Question: I got an app with UITableView. Every cell has accessory. But i cant set backgroundColor ti this cells.

I tried to set backgrounColors in this ways:
'''
cell.contentView.backgroundColor =[UIColor redColor];
cell.backgroundView.backgroundColor = [UIColor redColor];
cell.backgroundColor = [UIColor redColor];
'''
But only contentView work. How can i do it? Thnx
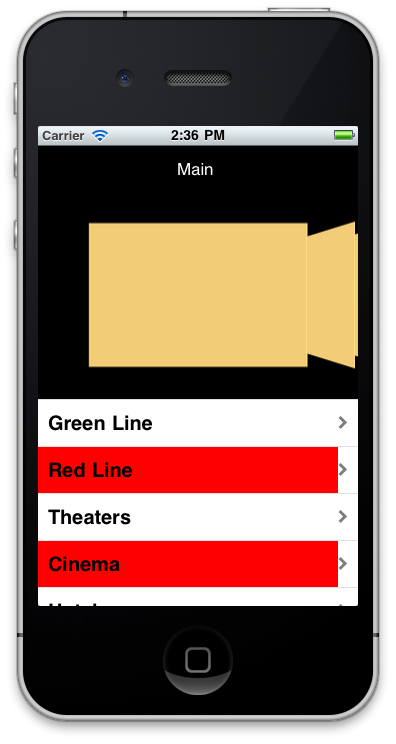
Answer: the second way 'cell.backgroundView.backgroundColor = [UIColor redColor];' is not that wrong. Unfortunately there is no backgroundView until you create one. You have to create an UIView and set it as background of the cell.
'''
UITableViewCell *cell = [tableView dequeueReusableCellWithIdentifier:@"Cell"];
if (!cell) {
cell = [[UITableViewCell alloc] initWithStyle:UITableViewCellStyleValue1 reuseIdentifier:@"Cell"];
UIView *background = [[UIView alloc] initWithFrame:CGRectZero];
background.backgroundColor = [UIColor redColor];
cell.backgroundView = background;
}
'''